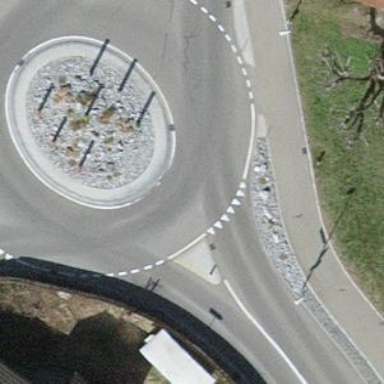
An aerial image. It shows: Secondary road with asphalt surface leading to roundabout.